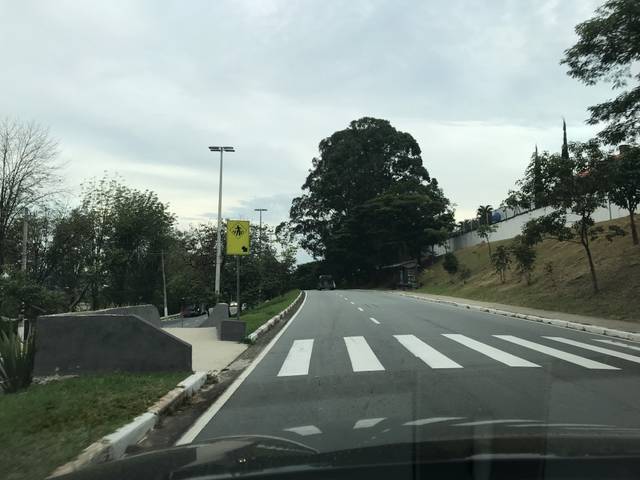
Region: Brazil
Coordinates: -23.473, -46.869